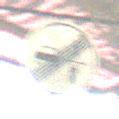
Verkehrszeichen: EndeVerbotUeberholenEinspurigeFahrzeuge
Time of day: MorningAfternoon
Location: Roofed (Special)
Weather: NotSpecified
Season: NotSpecified
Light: Artificial